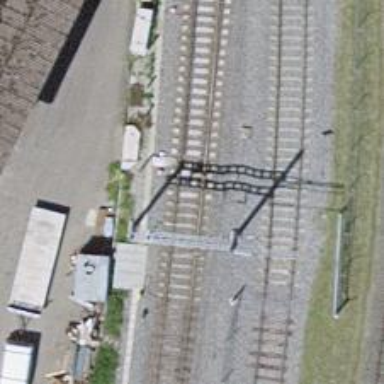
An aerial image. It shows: Railway switch.